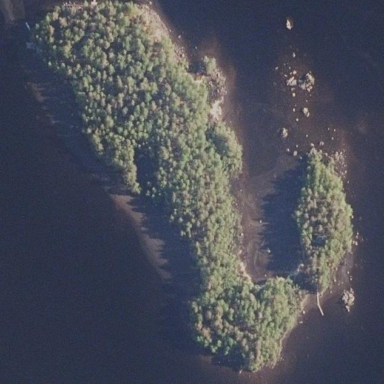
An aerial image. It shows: Islet.